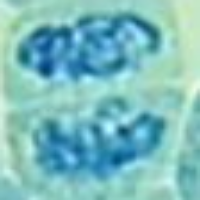
Label: telophase